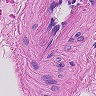
Metastatic tissue present: no